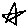
Label: star